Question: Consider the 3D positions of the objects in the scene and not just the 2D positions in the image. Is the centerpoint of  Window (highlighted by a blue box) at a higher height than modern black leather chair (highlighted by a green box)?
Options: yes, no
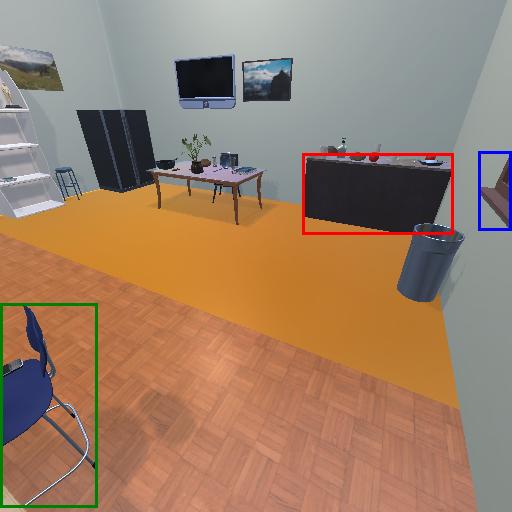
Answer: yes